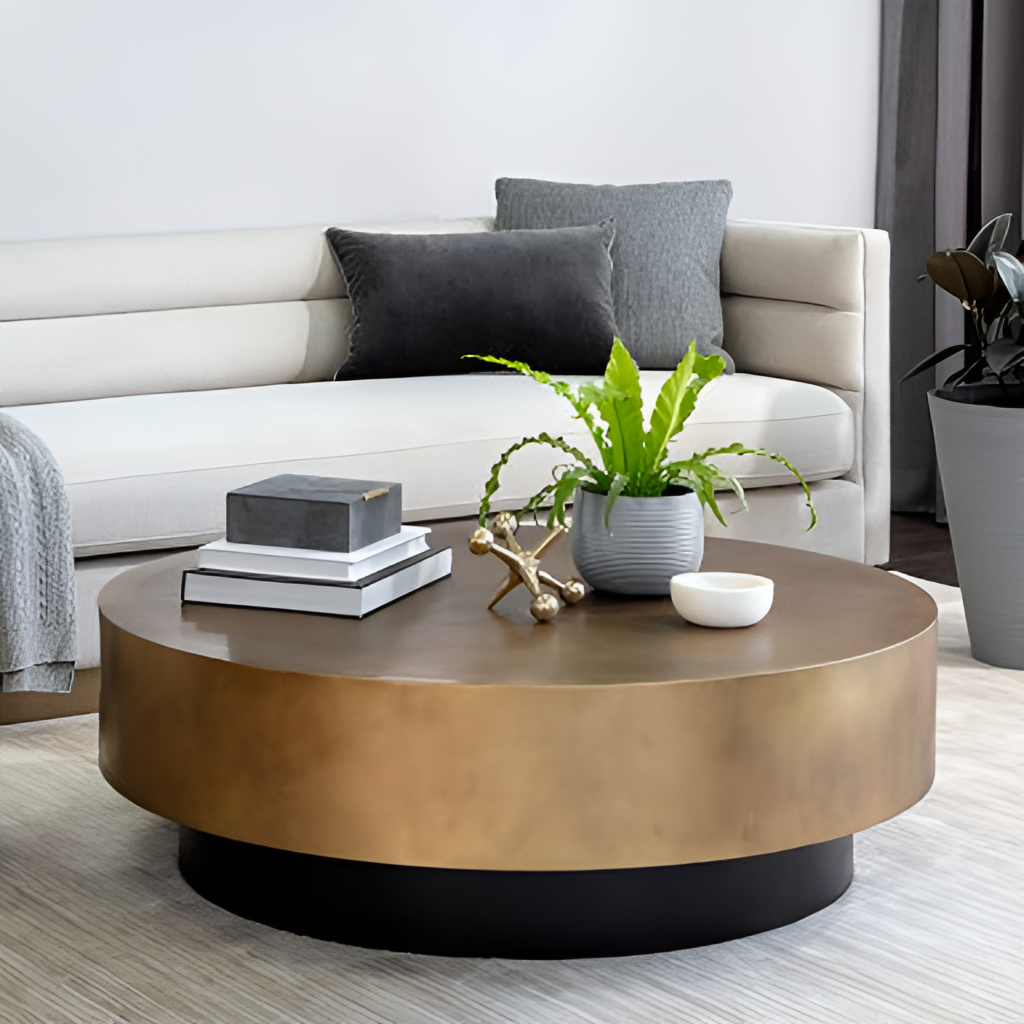
living room, bronze metal coffee table, wood flooring, with plank pattern, contemporary, paint wallpaper, with solid pattern